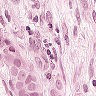
Metastatic tissue present: yes